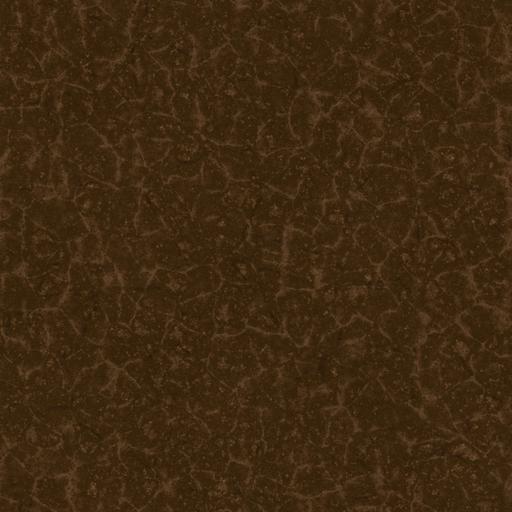
Tags: brown dark leather rough used